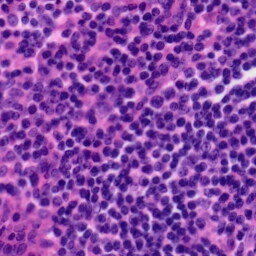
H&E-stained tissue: Tonsil